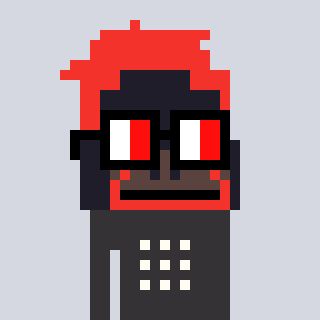
a pixel art character with square glasses with black frames and red eyes, a orangutan-shaped head and a grayscale-colored body on a cool background